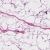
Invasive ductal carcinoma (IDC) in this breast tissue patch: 0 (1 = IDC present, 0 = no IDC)